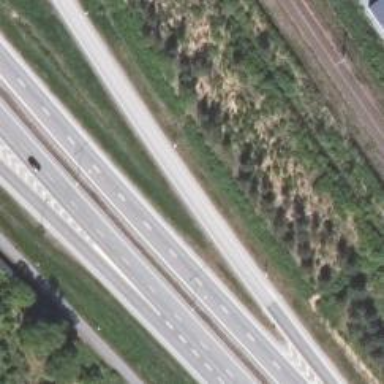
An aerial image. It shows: Trunk link highway.